Field crop: maize
Growth stage: 2
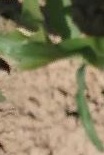
Species: maize